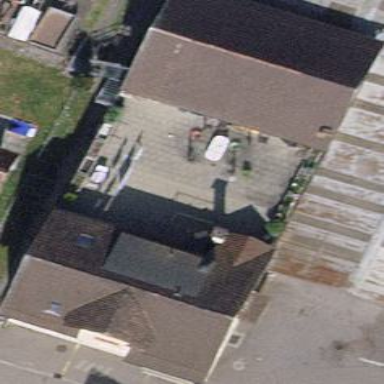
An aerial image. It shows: Simple and straightforward house.